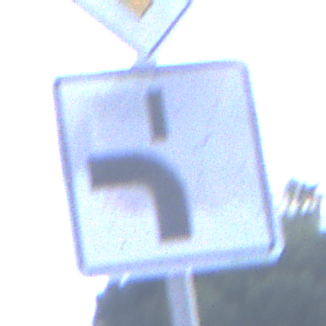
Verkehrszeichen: VerlaufVorfahrtsstrasse5
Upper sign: Vorfahrtsstrasse
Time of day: SunriseSunset
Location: Outdoor (Suburban)
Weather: PartlyCloudy
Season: NotSpecified
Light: Natural